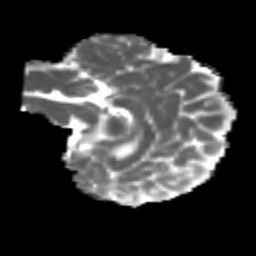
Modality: MD
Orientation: sagittal
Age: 20
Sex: female
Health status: healthy